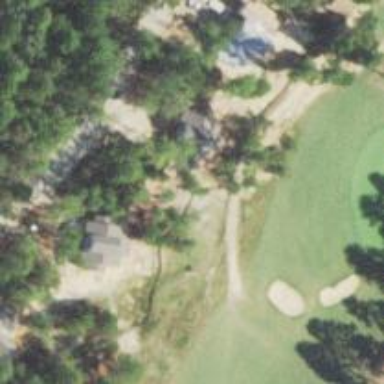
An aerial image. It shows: Service road used as golf cart path.